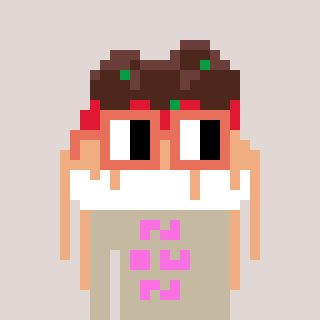
a pixel art character with square orange glasses, a spaghetti-shaped head and a bege-colored body on a warm background